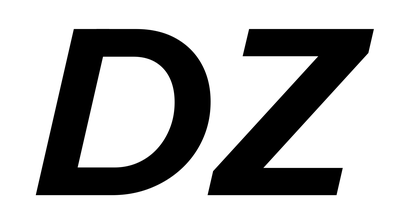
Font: InstrumentSans-Italic_Bold_Italic